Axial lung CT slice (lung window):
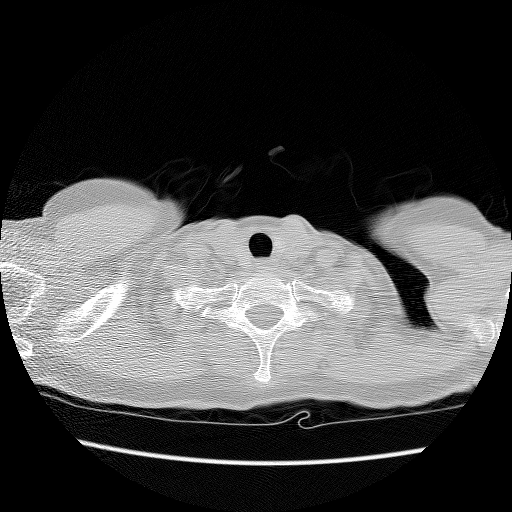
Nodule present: no